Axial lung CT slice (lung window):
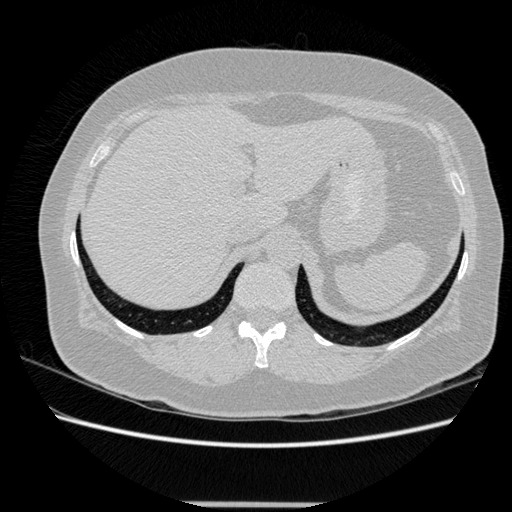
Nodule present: no